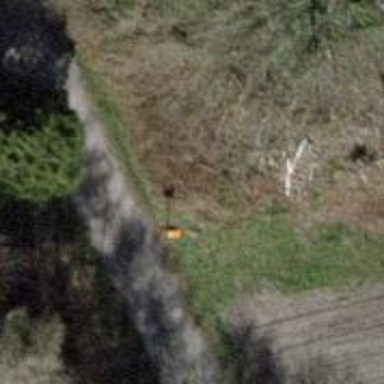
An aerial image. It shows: View of pole with roofed pipeline marker.